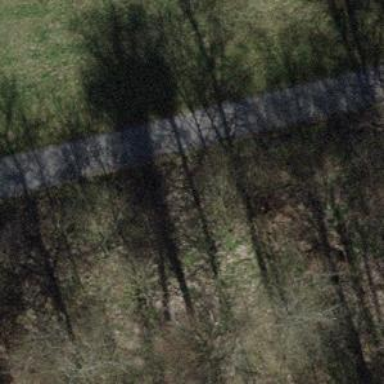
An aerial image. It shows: Brown bench.